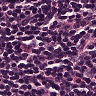
Metastatic tissue present: no